Question: I am creating a CloudFormation stack with implement Load Balancer from CDK java project. From CloudFormation service created YAML template. I am getting an error all the nine Loadbalancers:
> Not enough IP space available in subnet-dca571a5. ELB requires at least 8 free IP addresses in each subnet. (Service: AmazonElasticLoadBalancing; Status Code: 400; Error Code: InvalidSubnet; Request ID: d50000d6-4e00-4004-a450-c000b4dd4f00; Proxy: null)

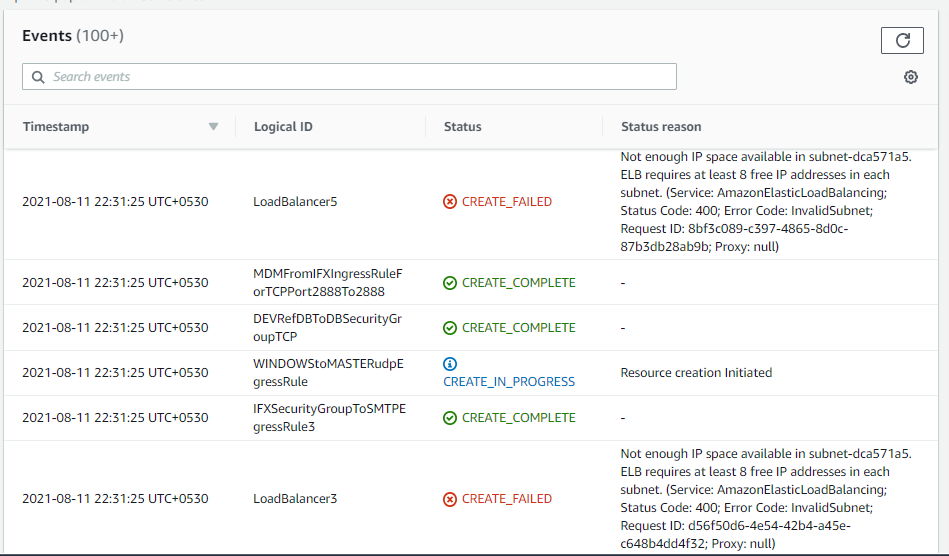
Answer: The error is saying that CloudFormation failed to create the Load Balancer(s).
This was because each Load Balancer requires at least 8 free IP addresses in the subnet, and your subnet does not have that many available.
Your VPC is '10.122.0.0/20', which gives a total of . However, this address space is then . Of the space allocated to each subnet, some IP addresses would already be taken by your existing resources, and some IP addresses in each subnet are reserved.
Your subnets need to have a larger address space.